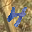
Label: 4